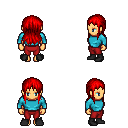
a pixel art fantasy rpg character, female body template, human, tanned skin, teal long-sleeve shirt, red pants, red unkempt hairstyle, black shoes, four views (front, back, left, right), 2x2 character sprite sheet, small pixel art, hard edges, no anti-aliasing